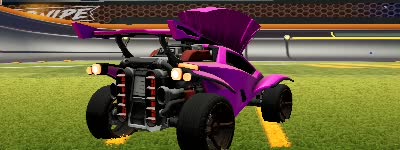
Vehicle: octane